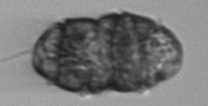
Label: Margalefidinium